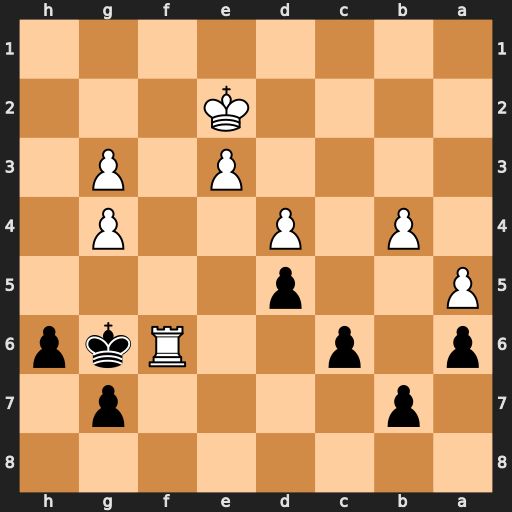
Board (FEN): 8/1p4p1/p1p2Rkp/P2p4/1P1P2P1/4P1P1/4K3/8
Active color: b
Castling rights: -
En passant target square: -
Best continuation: Kxf6 Kf3 Kg5 e4 dxe4+